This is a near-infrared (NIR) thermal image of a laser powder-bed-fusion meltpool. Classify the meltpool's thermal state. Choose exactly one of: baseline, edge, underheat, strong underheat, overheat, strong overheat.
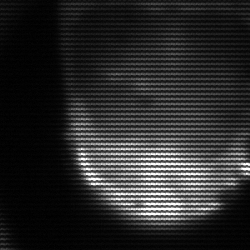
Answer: edge